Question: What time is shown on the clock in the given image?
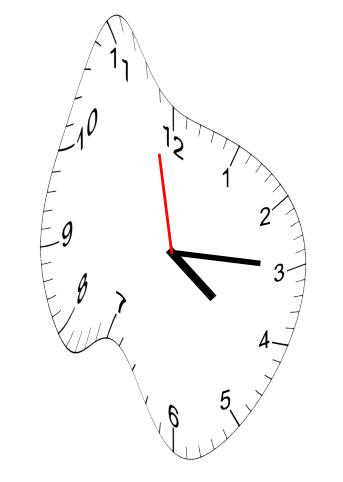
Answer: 04:14:58